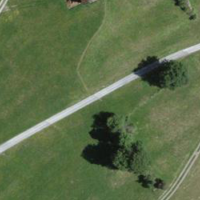
EUNIS habitat code: 24
Species observed at this site:
Silene dioica